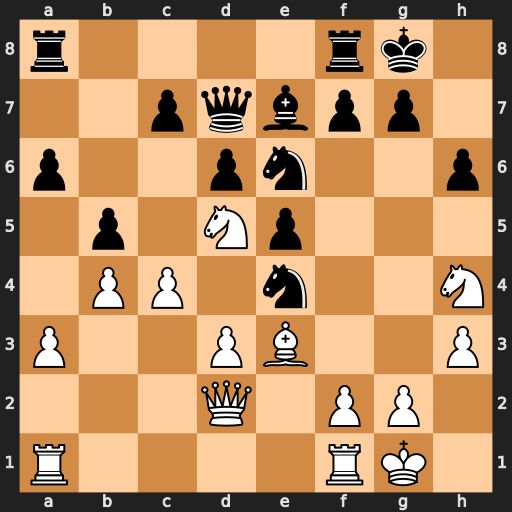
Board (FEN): r4rk1/2pqbpp1/p2pn2p/1p1Np3/1PP1n2N/P2PB2P/3Q1PP1/R4RK1
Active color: w
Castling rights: -
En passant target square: -
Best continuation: Nxe7+ Qxe7 Nf5 Nxd2 Nxe7+ Kh7 Bxd2